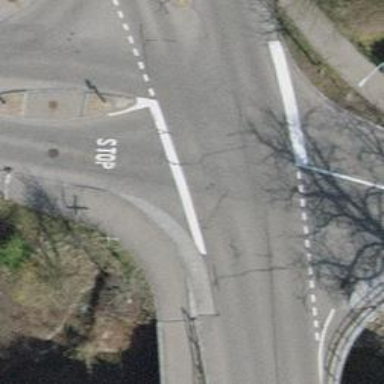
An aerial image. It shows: Road with stop sign.